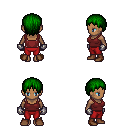
a pixel art fantasy rpg character, female body template, human, dark skin, maroon pirate shirt, red pants, green plain hairstyle, metal gloves, brown shoes, four views (front, back, left, right), 2x2 character sprite sheet, small pixel art, hard edges, no anti-aliasing